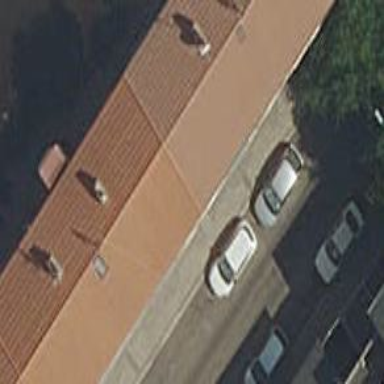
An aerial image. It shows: Hipped roof apartment building.